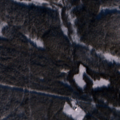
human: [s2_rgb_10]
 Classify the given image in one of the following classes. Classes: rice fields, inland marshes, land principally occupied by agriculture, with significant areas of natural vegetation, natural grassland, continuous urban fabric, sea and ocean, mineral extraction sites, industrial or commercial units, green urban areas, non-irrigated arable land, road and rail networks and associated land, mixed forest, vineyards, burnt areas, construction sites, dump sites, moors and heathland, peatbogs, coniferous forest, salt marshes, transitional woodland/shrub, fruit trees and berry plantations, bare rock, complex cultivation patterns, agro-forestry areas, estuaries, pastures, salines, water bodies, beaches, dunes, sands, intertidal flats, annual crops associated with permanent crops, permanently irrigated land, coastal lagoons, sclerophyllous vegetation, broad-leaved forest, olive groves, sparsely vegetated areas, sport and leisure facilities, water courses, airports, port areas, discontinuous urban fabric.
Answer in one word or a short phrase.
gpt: coniferous forest, mixed forest